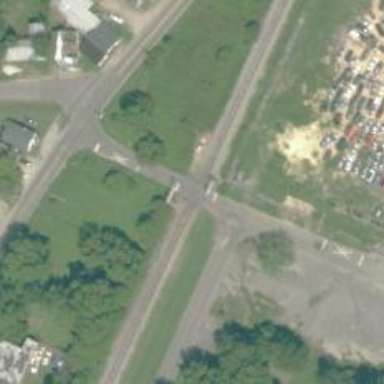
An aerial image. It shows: Level crossing along the railway.